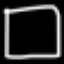
Label: square